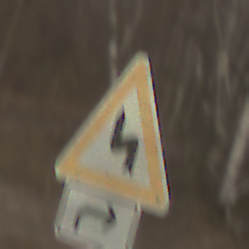
Verkehrszeichen: DoppelkurveZunaechstLinks
Zusatzzeichen unten: RichtungsangabeDurchPfeile5
Umgebung: Outdoor, Nature
Tageszeit: MorningAfternoon
Wetter: PartlyCloudy
Licht: Natural
Jahreszeit: Winter
Kontrast: MediumContrast